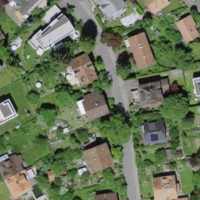
EUNIS habitat code: 55
Species observed at this site:
Leucojum vernum